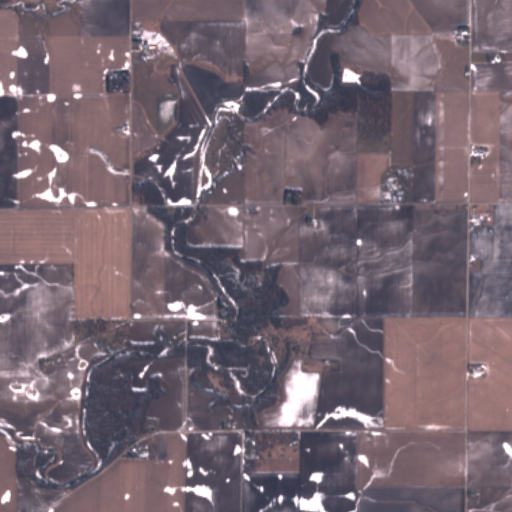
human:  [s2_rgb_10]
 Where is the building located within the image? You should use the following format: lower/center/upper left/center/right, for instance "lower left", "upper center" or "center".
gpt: The building is located in the center of the image.
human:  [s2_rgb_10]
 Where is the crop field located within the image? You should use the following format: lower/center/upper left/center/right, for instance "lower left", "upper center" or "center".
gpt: There is no crop field in the image.